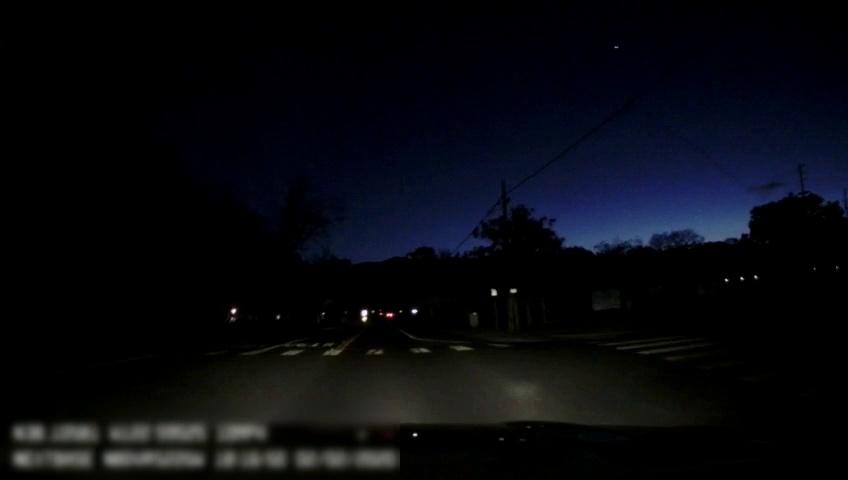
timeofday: Night
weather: Other
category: Drivable Space
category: Lanes | Alternate Lane
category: Lanes | Opposite Lane
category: Lanes | Alternate Lane
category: Lanes | Opposite Lane